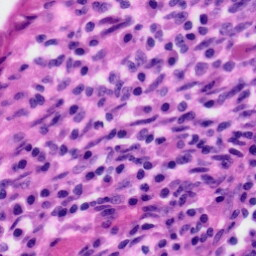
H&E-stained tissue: Tonsil